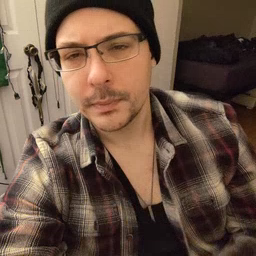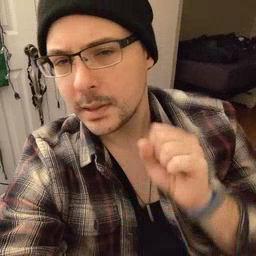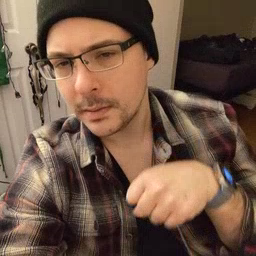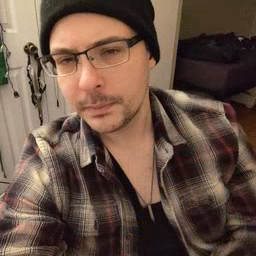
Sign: can